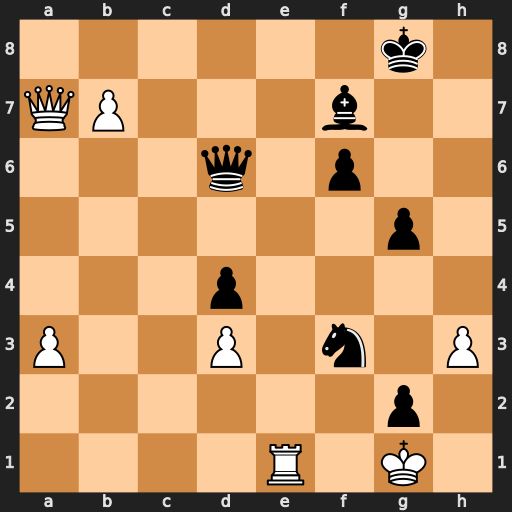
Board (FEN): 6k1/QP3b2/3q1p2/6p1/3p4/P2P1n1P/6p1/4R1K1
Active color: w
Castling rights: -
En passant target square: -
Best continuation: Kf2 Nxe1 b8=Q+ Qxb8 Qxb8+